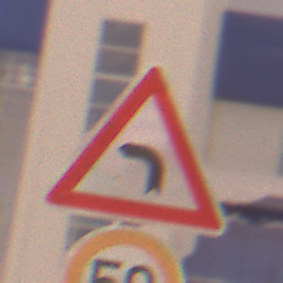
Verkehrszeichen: KurveLinks
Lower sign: Geschwindigkeit50
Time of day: Night
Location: Outdoor (Urban)
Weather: Overcast
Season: Winter
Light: Artificial